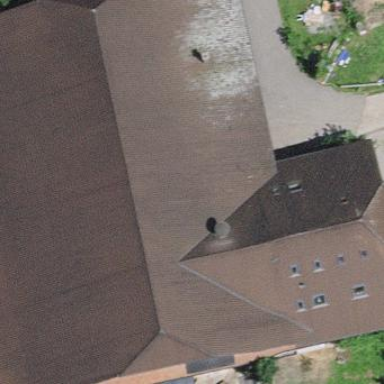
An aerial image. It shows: Farm building.